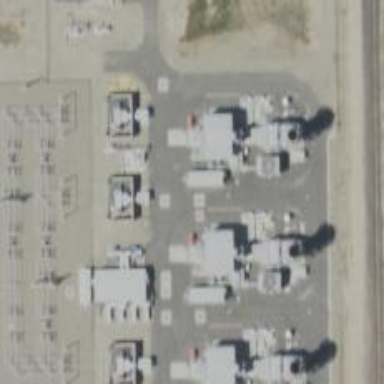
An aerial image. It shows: Gas turbine generator powered by gas.